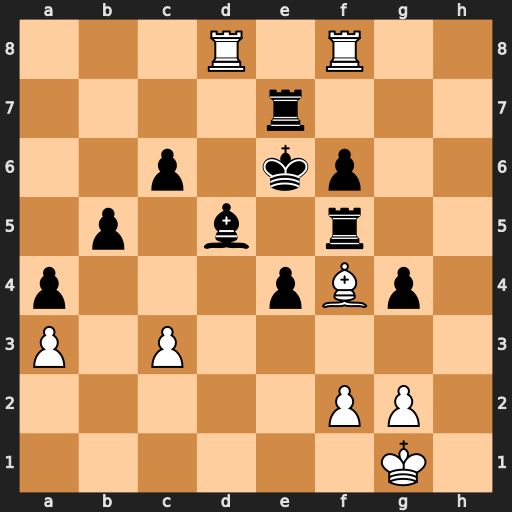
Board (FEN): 3R1R2/4r3/2p1kp2/1p1b1r2/p3pBp1/P1P5/5PP1/6K1
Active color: w
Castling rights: -
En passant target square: -
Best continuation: Rd6#